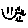
Label: smiley face